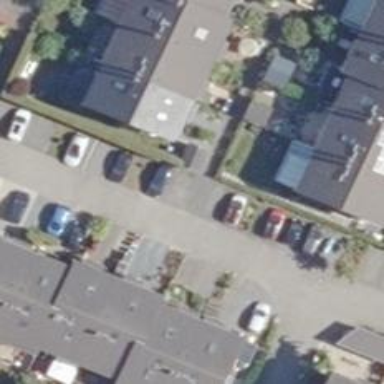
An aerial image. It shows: Living street.